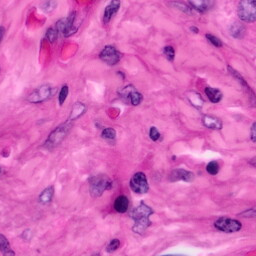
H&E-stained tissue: Pancreatic